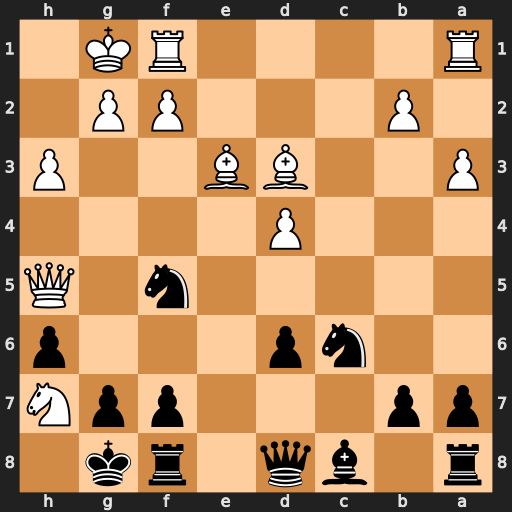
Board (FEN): r1bq1rk1/pp3ppN/2np3p/5n1Q/3P4/P2BB2P/1P3PP1/R4RK1
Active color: b
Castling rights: -
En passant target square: -
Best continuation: g6 Qf3 Kxh7